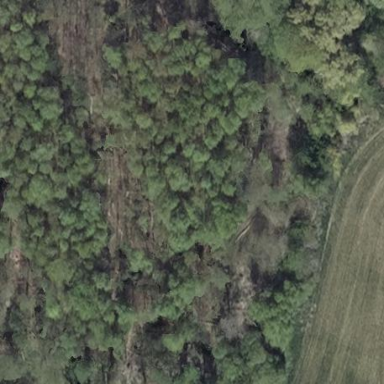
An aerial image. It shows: Mixed woodland area with various types of leaves.